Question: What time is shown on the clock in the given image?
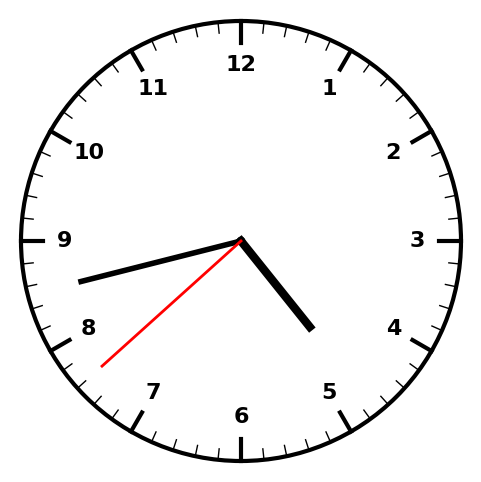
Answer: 04:42:38